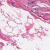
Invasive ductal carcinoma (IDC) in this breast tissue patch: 0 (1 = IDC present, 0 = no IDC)